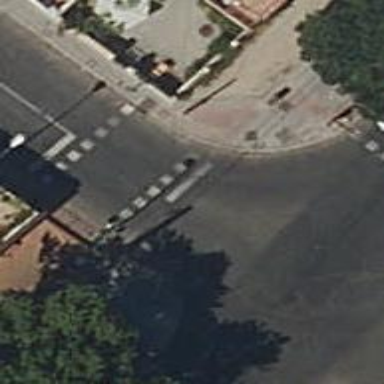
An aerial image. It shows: Zebra crossing on the road.